Interaction volume radius: 5 \u00c5
Interaction volume height: 40 \u00c5
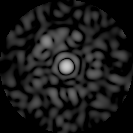
Disorder parameter: 0.8426